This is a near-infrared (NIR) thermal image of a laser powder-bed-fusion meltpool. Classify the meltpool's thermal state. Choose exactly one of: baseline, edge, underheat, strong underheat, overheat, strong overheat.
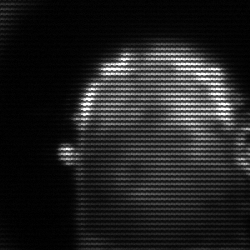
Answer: baseline